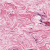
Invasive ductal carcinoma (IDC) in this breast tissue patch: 0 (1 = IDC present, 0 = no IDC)